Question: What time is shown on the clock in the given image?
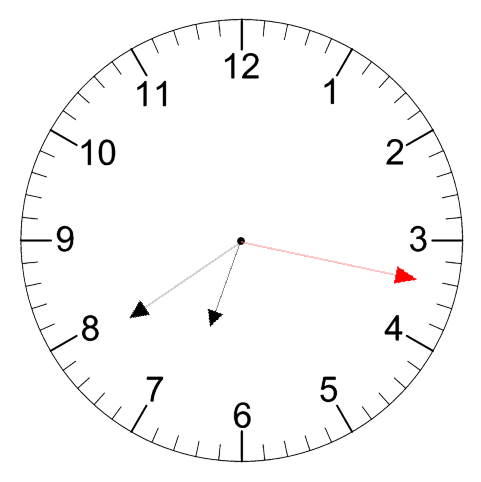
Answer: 06:39:17